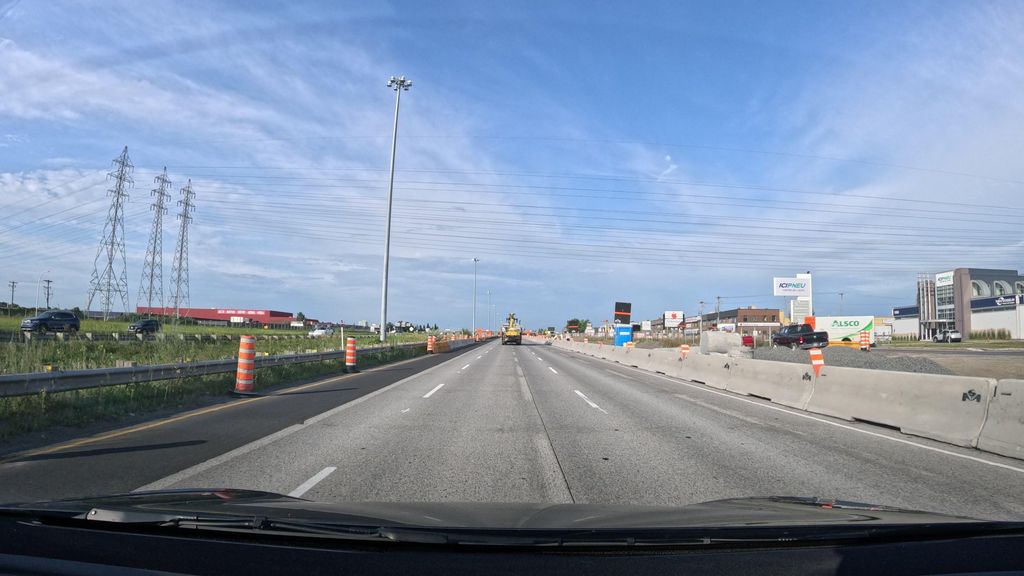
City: montreal